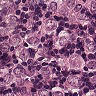
Metastatic tissue present: yes